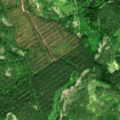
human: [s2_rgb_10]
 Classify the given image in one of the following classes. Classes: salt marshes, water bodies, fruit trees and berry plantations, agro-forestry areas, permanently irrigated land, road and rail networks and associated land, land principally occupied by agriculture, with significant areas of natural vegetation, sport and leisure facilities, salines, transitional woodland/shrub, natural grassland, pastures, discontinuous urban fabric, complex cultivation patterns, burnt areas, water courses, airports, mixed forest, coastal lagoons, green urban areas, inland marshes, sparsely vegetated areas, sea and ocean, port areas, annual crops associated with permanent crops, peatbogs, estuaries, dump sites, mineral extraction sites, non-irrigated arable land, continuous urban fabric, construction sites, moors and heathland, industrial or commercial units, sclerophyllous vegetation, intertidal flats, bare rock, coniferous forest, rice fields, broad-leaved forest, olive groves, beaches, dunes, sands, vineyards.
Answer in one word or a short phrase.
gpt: coniferous forest, mixed forest, transitional woodland/shrub